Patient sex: M
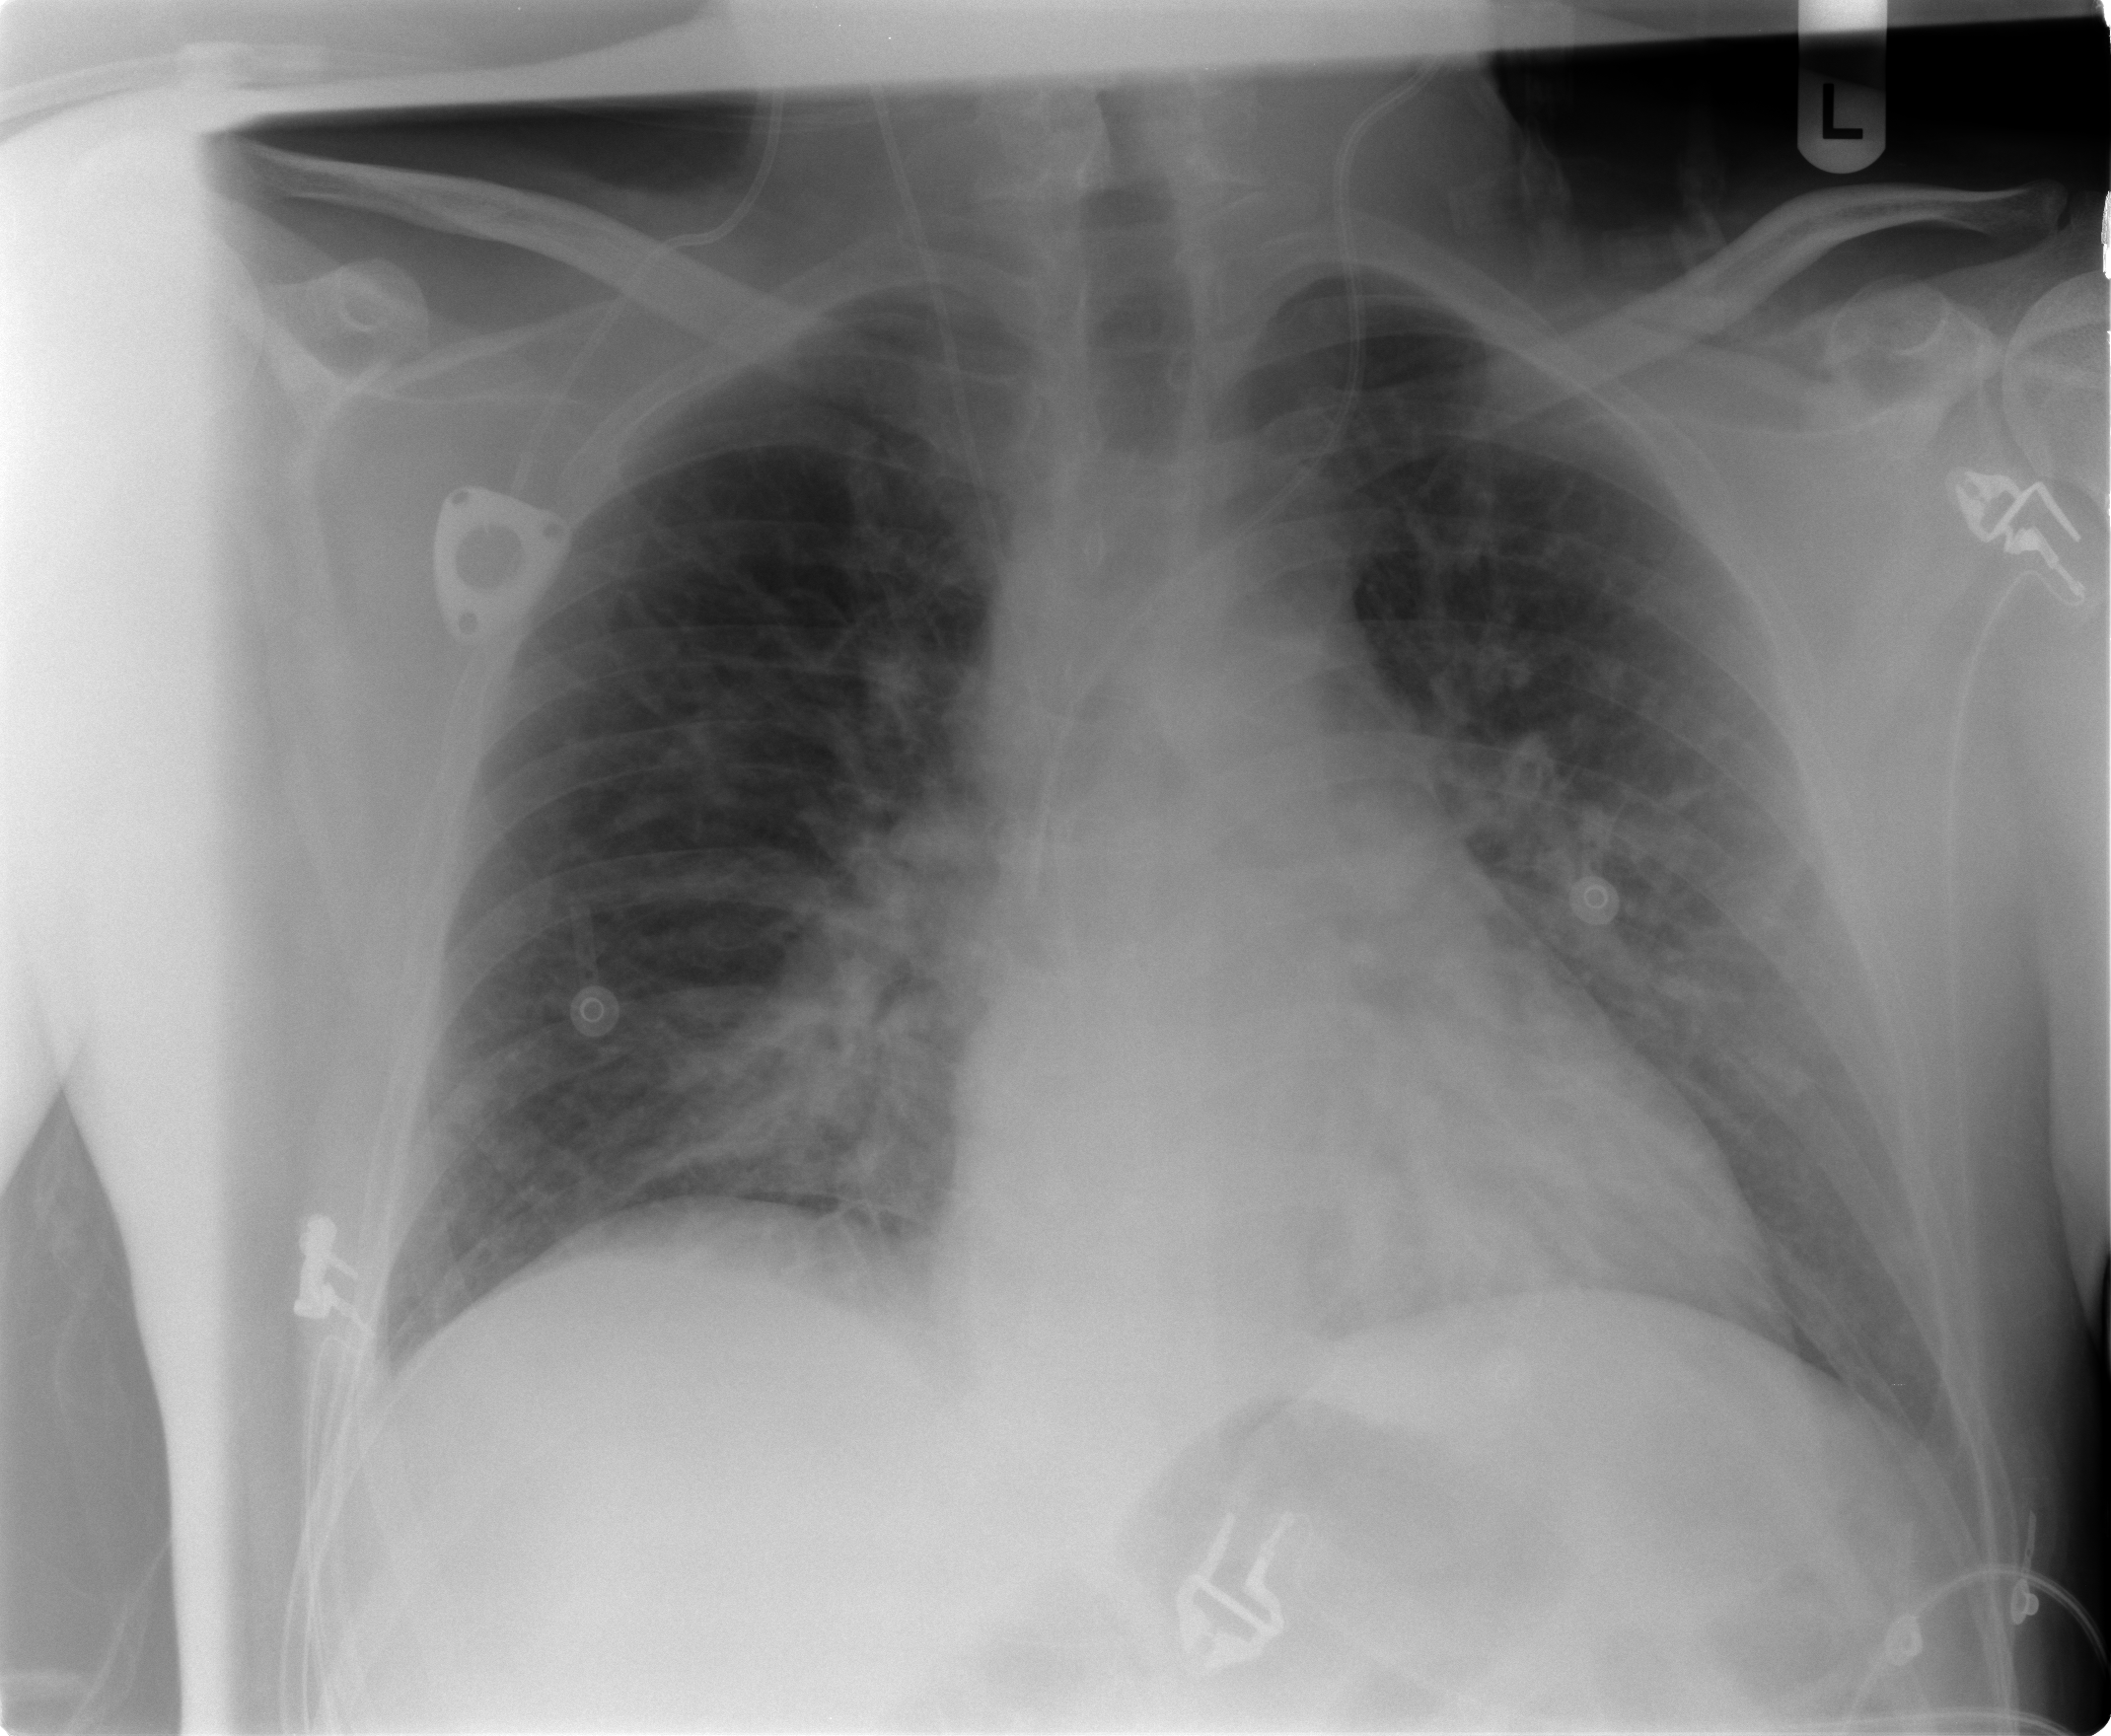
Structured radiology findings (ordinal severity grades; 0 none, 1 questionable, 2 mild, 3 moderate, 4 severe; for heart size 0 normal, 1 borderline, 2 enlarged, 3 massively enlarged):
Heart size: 0
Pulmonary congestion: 0
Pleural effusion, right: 0
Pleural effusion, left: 0
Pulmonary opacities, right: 2
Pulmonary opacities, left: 2
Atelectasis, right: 0
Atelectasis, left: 0